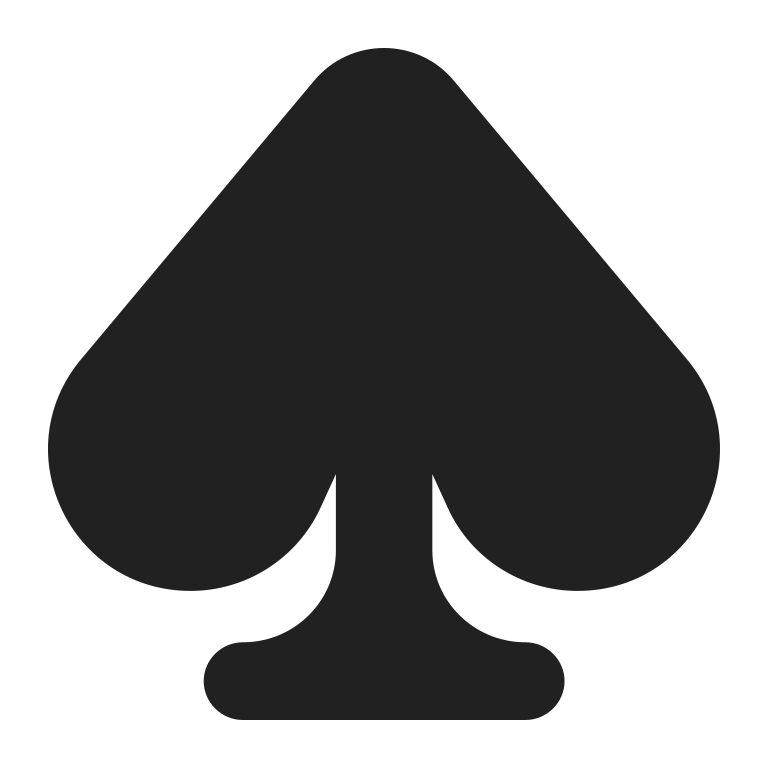
spade suit high contrast